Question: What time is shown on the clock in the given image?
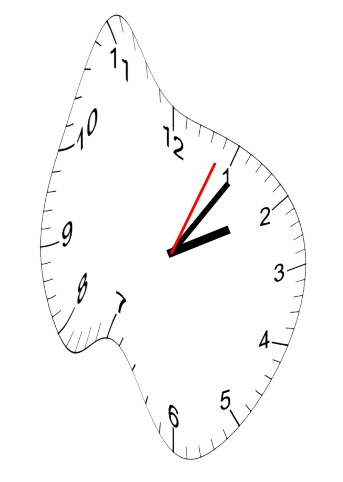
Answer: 02:06:04